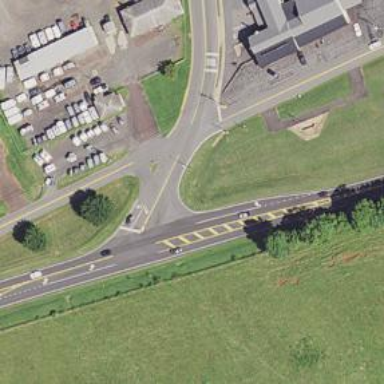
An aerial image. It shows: Stop road.